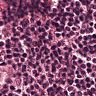
Metastatic tissue present: no